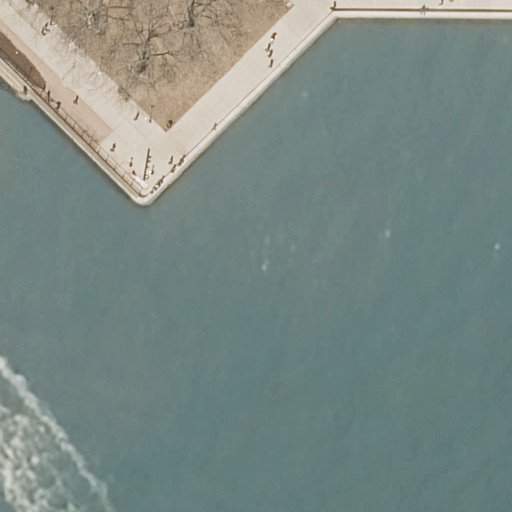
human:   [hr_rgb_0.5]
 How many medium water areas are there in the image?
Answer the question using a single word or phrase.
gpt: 0

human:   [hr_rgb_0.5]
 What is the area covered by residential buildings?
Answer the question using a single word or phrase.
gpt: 0m2

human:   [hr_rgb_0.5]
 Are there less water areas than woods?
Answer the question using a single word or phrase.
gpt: no

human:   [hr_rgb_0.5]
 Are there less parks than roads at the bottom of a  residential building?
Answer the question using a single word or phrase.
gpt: no

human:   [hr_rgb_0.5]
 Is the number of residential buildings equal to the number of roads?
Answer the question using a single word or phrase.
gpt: no

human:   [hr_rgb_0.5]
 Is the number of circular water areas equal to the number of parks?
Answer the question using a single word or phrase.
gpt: no

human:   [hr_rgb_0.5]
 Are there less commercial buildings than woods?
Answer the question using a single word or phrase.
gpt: yes

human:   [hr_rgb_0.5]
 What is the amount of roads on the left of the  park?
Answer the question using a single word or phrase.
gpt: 1

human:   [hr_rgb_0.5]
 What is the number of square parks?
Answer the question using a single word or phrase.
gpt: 0

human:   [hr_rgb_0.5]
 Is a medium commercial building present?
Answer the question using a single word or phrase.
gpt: no

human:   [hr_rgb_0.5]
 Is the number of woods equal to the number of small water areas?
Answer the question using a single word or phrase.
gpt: no

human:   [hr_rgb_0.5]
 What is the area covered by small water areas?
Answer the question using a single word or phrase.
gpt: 0m2

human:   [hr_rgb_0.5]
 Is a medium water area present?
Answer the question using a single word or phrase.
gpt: no

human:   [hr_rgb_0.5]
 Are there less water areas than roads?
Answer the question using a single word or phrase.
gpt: yes

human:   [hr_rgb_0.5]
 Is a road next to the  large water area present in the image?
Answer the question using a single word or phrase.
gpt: yes

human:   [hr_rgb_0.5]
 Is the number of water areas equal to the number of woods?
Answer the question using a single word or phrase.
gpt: yes

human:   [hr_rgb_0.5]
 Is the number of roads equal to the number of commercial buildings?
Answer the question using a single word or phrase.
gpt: no

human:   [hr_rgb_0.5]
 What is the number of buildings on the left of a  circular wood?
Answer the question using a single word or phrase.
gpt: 0

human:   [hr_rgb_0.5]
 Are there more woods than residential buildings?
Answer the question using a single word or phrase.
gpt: yes

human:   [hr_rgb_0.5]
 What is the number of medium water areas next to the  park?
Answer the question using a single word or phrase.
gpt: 0

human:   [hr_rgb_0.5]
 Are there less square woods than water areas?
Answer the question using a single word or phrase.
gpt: yes

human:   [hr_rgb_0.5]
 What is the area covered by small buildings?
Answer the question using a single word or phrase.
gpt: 0m2

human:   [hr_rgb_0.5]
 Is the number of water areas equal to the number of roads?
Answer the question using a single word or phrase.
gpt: no

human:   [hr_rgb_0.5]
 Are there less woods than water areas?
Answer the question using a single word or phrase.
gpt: no

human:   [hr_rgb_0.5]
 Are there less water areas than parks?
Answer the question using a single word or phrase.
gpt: no

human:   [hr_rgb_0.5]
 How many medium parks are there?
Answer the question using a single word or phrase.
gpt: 0

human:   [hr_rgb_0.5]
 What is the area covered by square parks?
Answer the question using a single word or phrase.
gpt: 0m2

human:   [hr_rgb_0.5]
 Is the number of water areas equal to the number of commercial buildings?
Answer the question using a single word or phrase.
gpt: no

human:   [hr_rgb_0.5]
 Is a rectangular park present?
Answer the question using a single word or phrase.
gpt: yes

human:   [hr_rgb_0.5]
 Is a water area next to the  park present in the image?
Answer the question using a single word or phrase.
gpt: yes

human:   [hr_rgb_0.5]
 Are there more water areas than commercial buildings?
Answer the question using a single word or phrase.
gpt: yes

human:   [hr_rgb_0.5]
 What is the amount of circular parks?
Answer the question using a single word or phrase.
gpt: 0

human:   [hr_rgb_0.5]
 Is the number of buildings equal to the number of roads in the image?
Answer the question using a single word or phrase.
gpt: no

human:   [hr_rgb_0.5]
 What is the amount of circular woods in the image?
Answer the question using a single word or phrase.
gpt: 0

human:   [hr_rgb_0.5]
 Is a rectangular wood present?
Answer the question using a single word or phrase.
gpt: yes

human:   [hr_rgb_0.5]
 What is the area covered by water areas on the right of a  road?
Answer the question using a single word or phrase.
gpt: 0m2